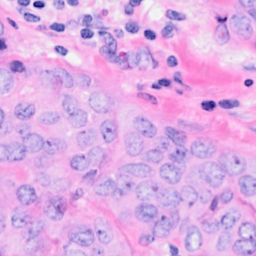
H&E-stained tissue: Breast